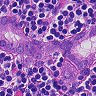
Metastatic tissue present: yes